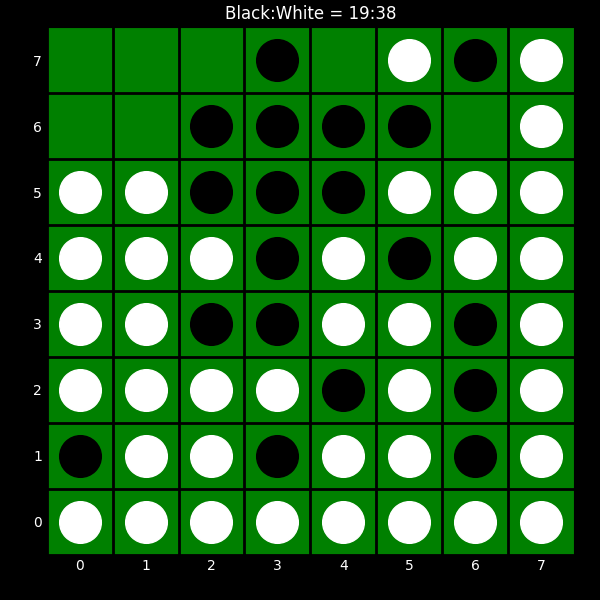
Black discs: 19
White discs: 38